Milling tool wear sample.
Tool blade image: 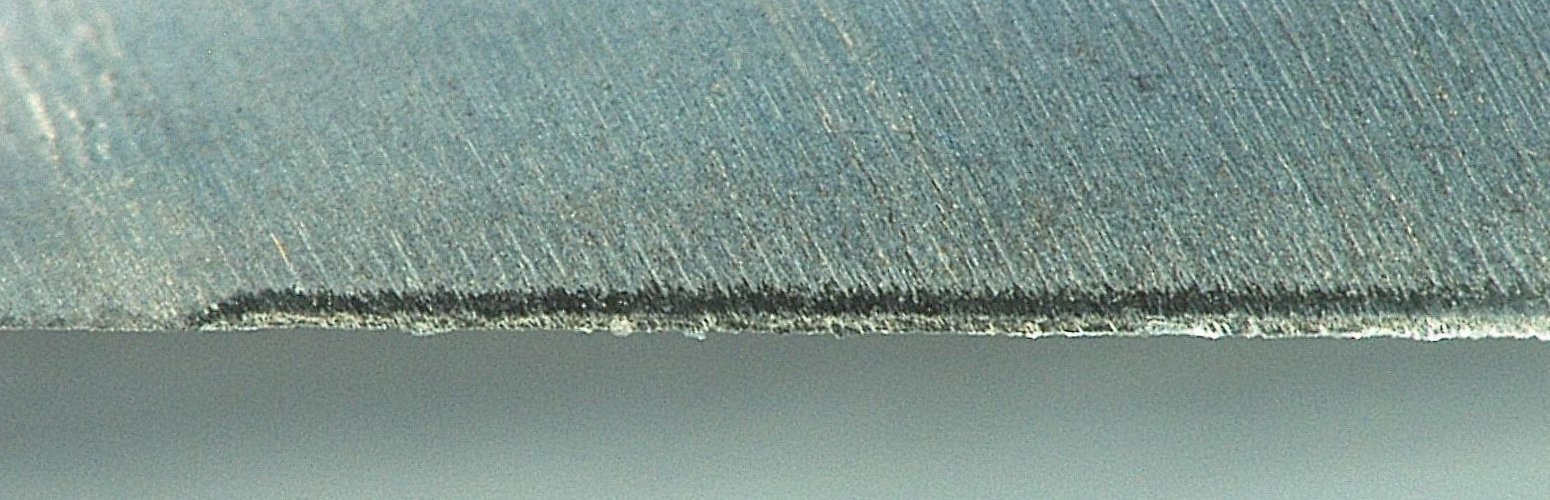
Chip image: 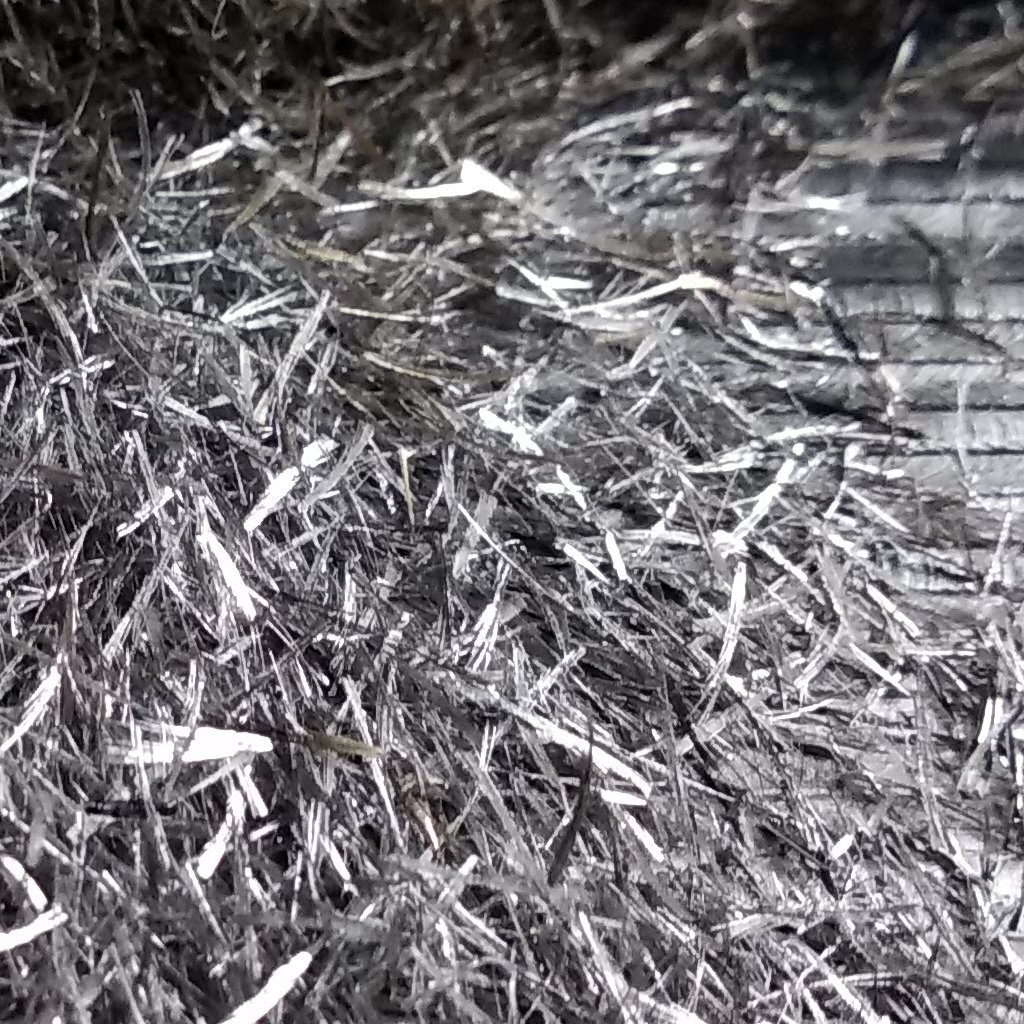
Workpiece image: 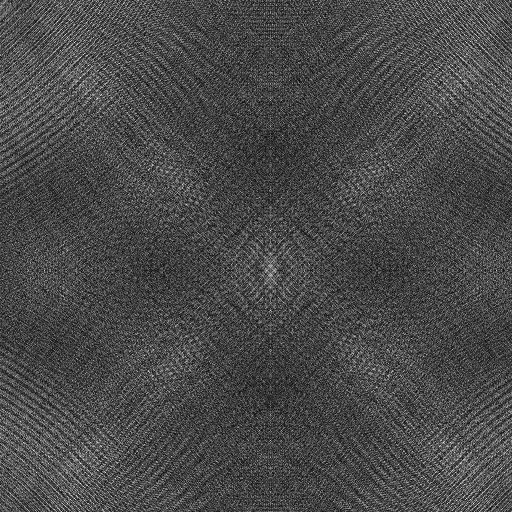
Tool wear state: sharp
Gaps: 0
Flank wear: 55.63
Overhang: 18.63
Force-signal Mel-spectrograms (X, Y, Z axes): 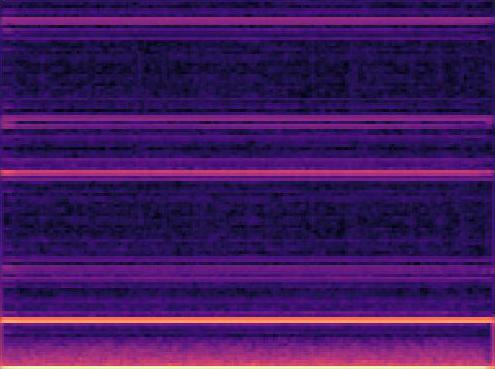 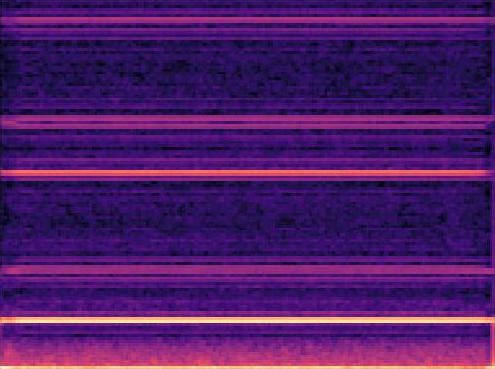 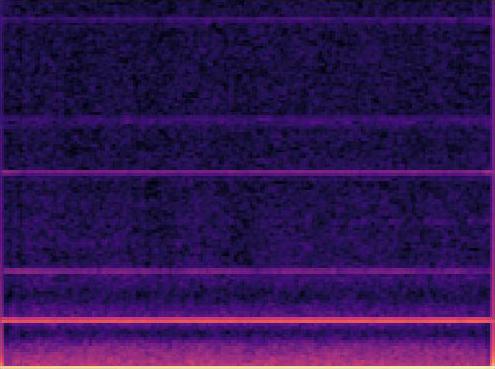
Force-signal scalograms (X, Y, Z axes): 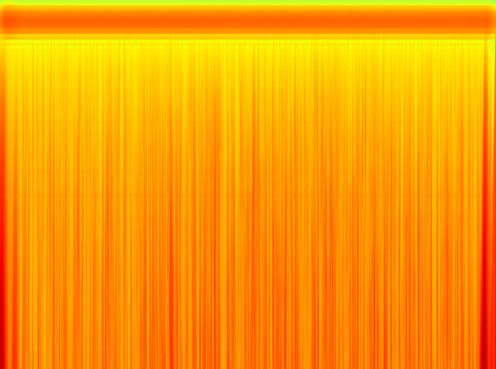 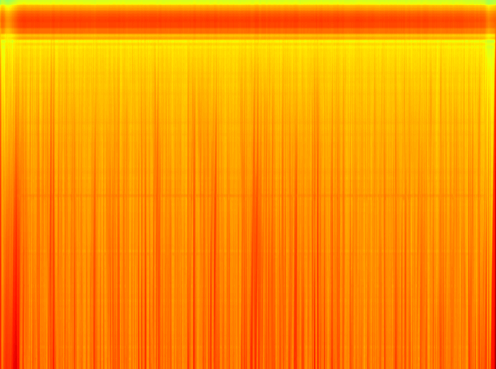 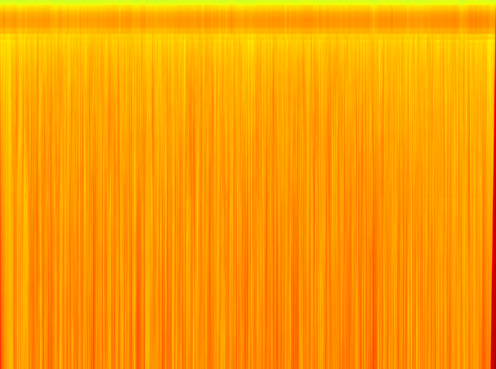
Force phase: initial_break_in_wear